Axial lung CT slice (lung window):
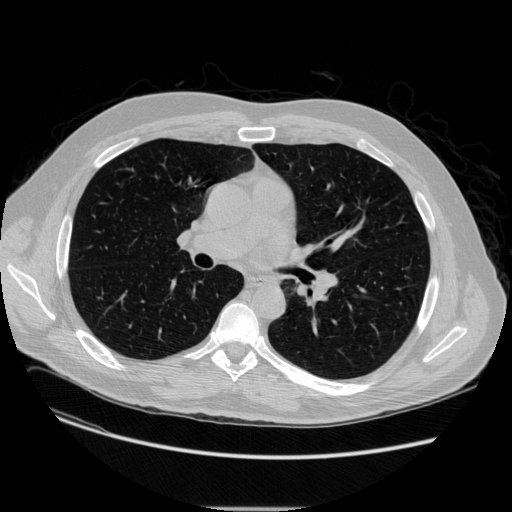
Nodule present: no